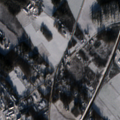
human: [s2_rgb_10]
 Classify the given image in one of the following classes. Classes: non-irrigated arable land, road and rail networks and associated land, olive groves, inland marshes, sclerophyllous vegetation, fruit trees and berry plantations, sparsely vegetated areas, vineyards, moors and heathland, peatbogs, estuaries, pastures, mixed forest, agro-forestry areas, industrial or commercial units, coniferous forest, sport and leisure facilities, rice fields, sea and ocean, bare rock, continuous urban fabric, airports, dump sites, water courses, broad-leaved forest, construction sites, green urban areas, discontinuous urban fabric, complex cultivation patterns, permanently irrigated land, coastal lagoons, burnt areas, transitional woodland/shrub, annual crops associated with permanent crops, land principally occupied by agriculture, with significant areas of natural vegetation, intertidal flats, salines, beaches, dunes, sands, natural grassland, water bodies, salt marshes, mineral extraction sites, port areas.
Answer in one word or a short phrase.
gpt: discontinuous urban fabric, airports, land principally occupied by agriculture, with significant areas of natural vegetation, coniferous forest, mixed forest